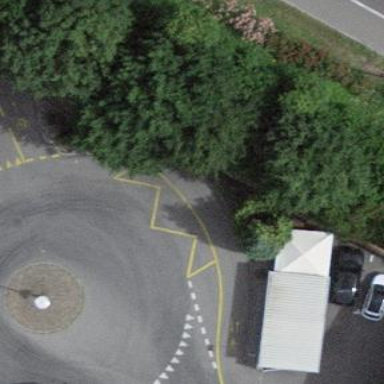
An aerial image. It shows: Residential road with asphalt surface leading to roundabout.